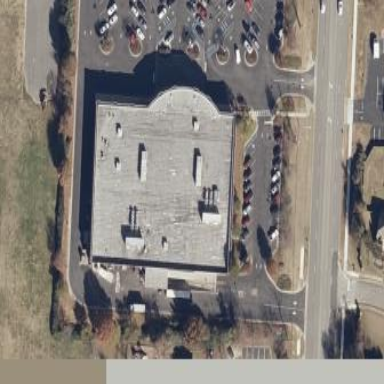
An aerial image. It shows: Supermarket located in building.